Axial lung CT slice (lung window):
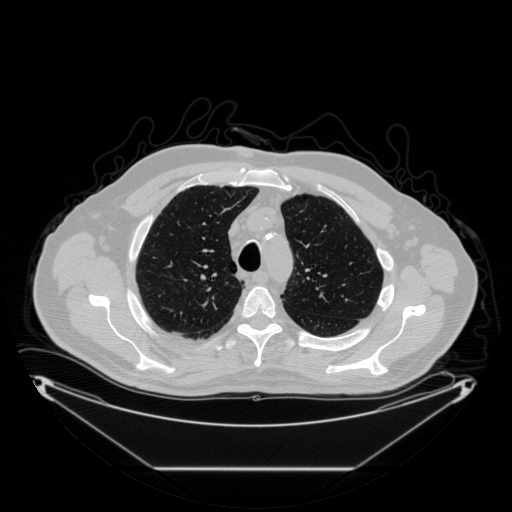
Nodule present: no